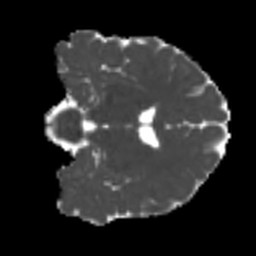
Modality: MD
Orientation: coronal
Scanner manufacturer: siemens
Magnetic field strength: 3 T
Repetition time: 4 s
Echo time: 0.0594 s